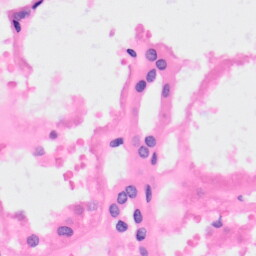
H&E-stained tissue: Kidney